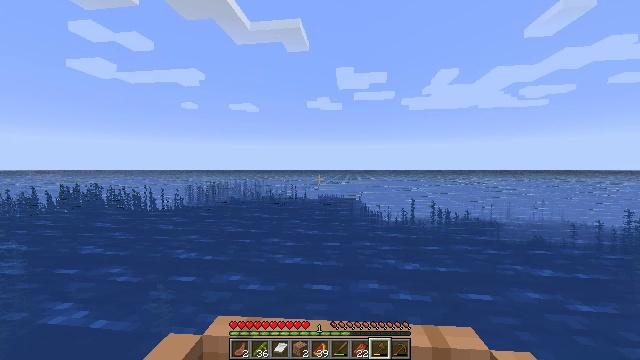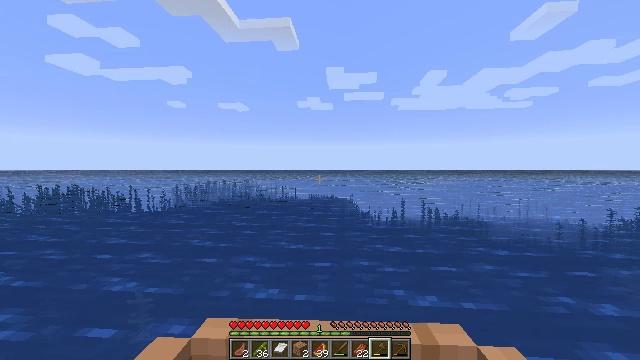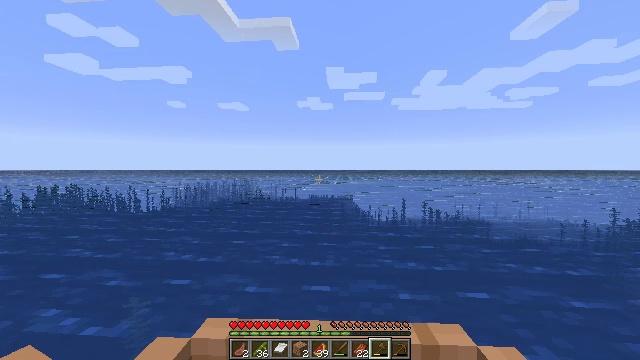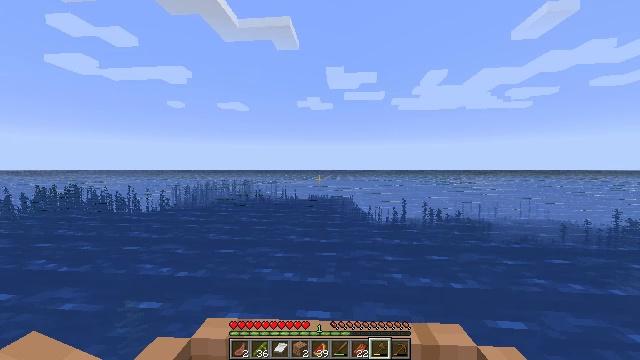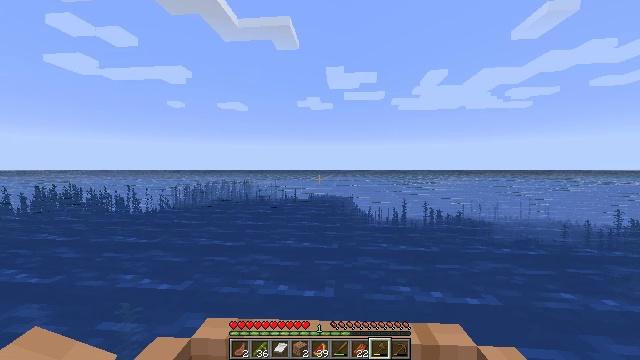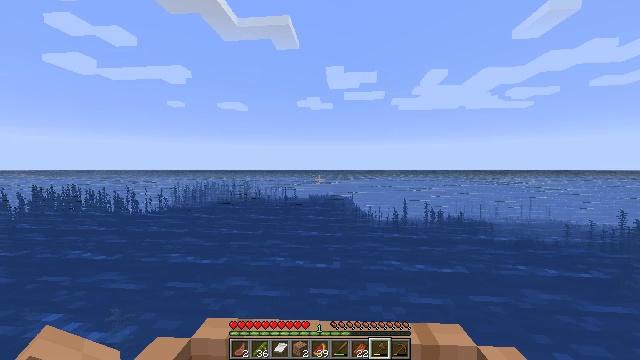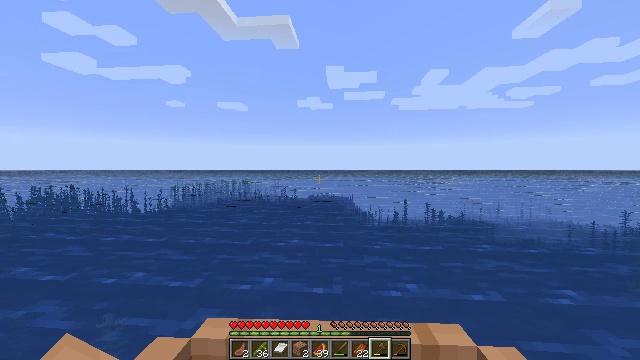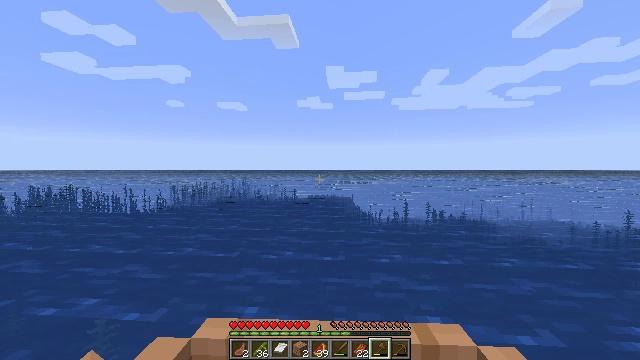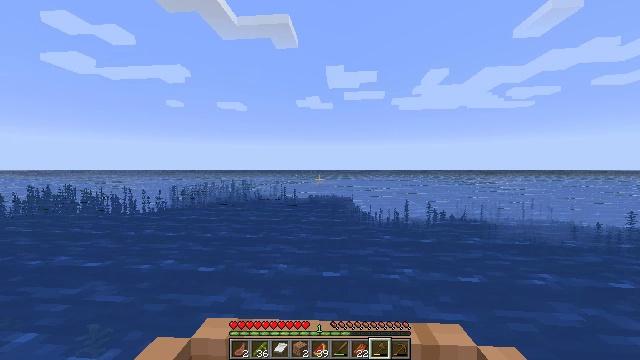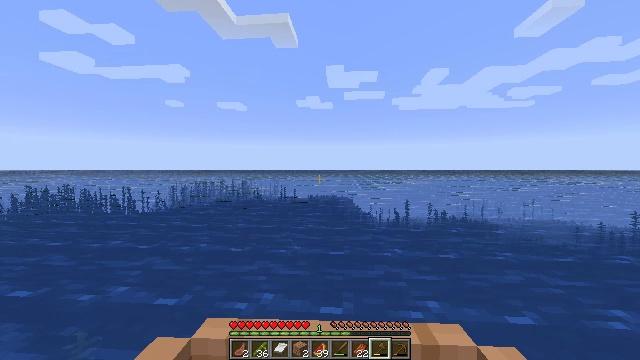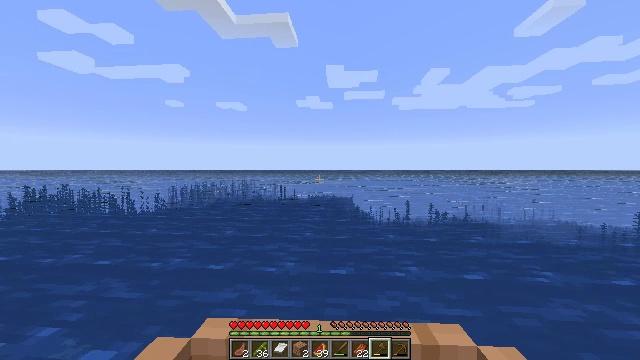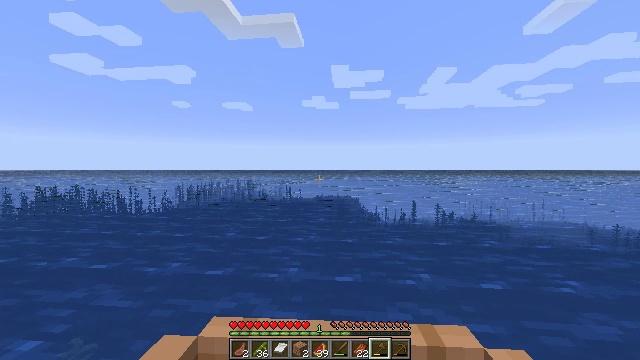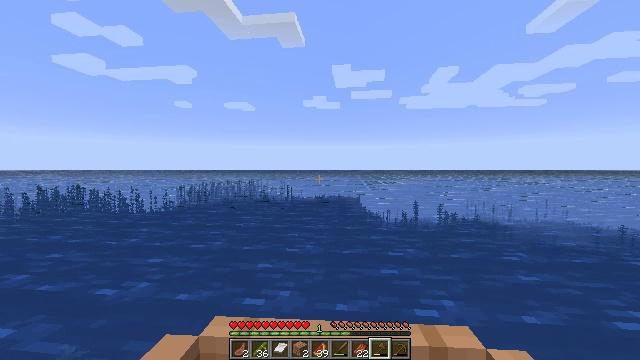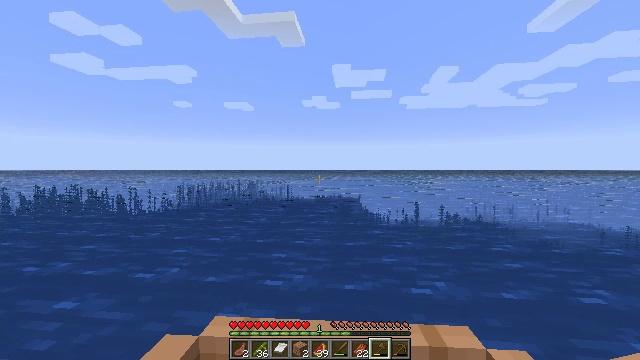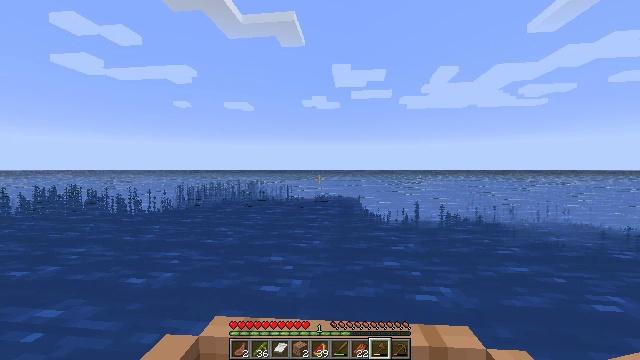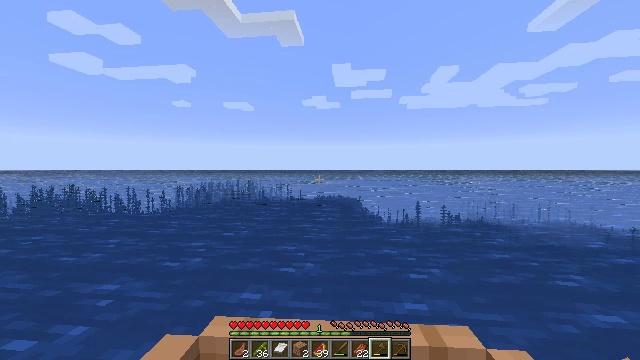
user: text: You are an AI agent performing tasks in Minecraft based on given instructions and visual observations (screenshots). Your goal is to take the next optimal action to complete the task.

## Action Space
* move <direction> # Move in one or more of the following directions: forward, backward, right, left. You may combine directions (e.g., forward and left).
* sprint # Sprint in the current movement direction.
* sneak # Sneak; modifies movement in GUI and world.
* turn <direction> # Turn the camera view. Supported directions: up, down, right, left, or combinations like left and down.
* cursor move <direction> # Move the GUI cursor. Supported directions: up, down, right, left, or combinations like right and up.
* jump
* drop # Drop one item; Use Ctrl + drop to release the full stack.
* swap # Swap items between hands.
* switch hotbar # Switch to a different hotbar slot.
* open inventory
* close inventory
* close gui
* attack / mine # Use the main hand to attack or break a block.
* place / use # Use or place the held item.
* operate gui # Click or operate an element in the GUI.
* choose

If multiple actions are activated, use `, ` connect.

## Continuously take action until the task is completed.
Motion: motion action
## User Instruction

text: Dive and mine the kelp.
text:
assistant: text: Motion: move forward, turn right
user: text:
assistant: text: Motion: move forward
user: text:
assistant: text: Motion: move forward
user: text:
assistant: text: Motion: move forward
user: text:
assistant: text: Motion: move forward
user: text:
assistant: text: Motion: move forward
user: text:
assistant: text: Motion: move forward
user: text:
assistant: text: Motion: move forward
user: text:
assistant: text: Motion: move forward
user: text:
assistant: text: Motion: move forward
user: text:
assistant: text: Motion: move forward, turn left
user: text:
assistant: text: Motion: move forward
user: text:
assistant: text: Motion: move forward
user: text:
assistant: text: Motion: move forward
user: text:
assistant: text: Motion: move forward
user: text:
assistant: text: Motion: move forward
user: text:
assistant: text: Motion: move forward
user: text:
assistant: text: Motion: move forward
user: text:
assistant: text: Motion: move forward
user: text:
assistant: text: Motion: move forward
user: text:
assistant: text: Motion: move forward
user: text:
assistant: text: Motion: move forward
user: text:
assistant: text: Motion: move forward
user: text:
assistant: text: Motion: move forward
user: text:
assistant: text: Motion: move forward
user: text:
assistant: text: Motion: move forward
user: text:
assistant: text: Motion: move forward
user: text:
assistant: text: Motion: move forward
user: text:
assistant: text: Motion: move forward
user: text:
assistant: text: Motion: move forward